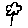
Label: flower